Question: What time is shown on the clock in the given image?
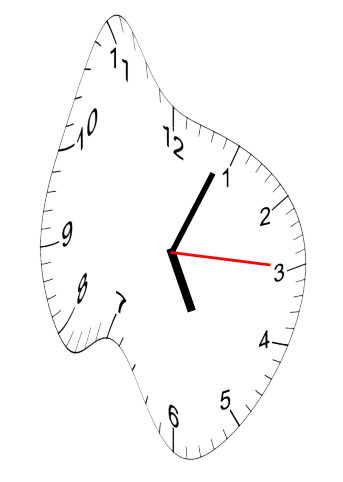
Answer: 05:04:15